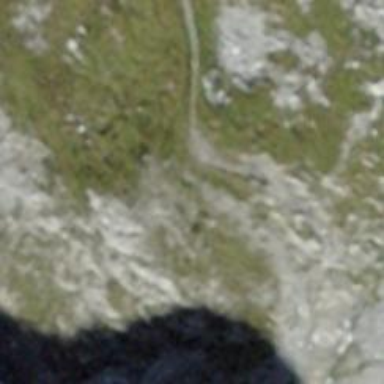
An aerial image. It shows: Path.